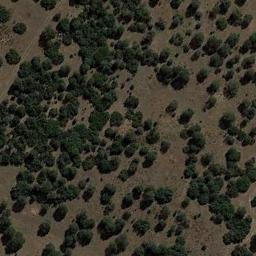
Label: chaparral